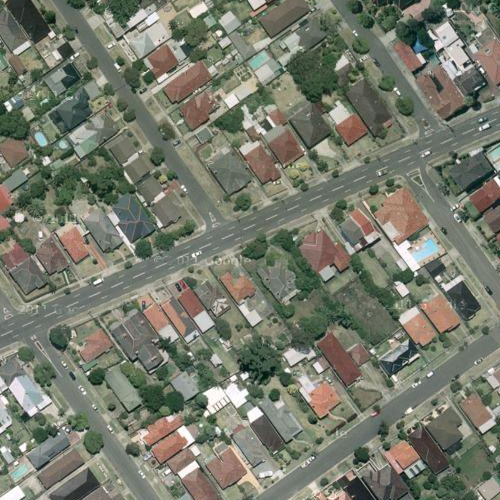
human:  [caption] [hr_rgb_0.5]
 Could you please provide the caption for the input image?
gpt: There are many houses arranged neatly and separated by some roads .

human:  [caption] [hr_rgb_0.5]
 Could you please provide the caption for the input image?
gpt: Many houses are densely arranged and some roads go through this area .

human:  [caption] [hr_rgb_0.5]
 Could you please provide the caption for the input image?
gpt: Many houses arranged neatly in the dense residential area .

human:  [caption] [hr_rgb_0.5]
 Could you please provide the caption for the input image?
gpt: A residential area with many houses arranged neatly and separated by some roads .

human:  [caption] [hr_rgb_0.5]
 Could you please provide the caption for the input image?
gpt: A residential area with some roads go through .